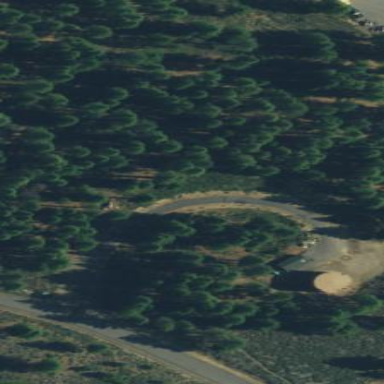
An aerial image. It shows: Evergreen woodland with needle-leaved trees.